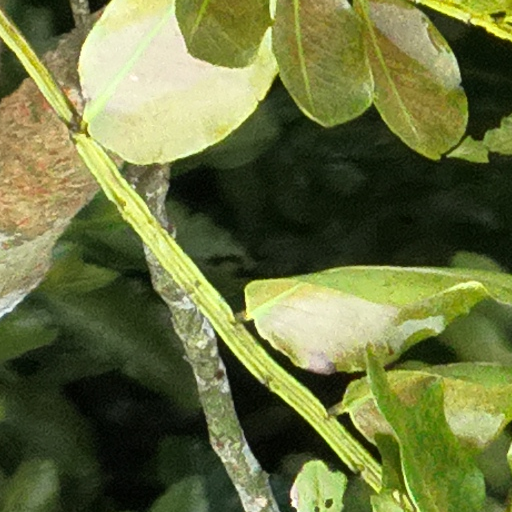
Species: Dipteryx oleifera
GBIF accepted scientific name: Dipteryx oleifera
Crown area (m\u00b2): 207.028